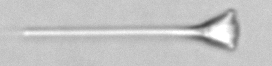
Label: Asterionellopsis_glacialis